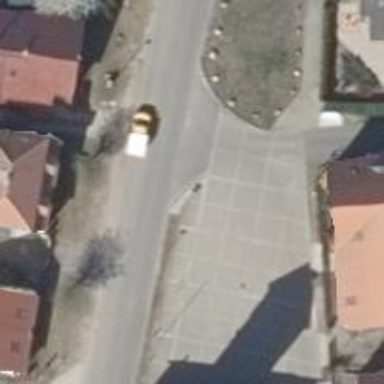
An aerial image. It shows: Smooth asphalt road in residential area.